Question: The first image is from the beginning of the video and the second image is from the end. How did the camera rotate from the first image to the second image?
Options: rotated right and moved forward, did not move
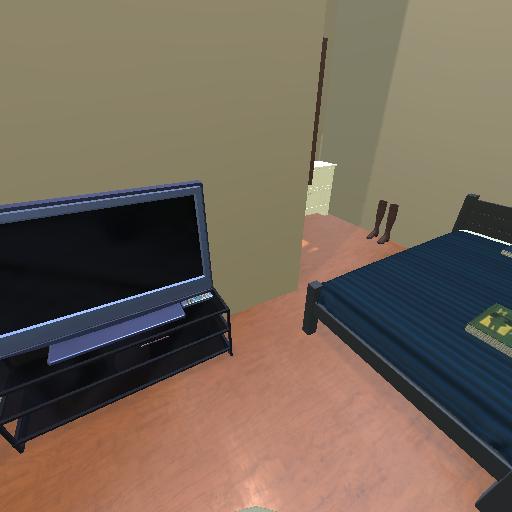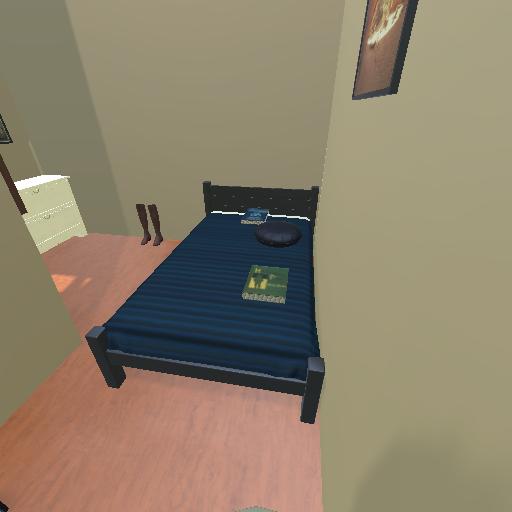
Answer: rotated right and moved forward